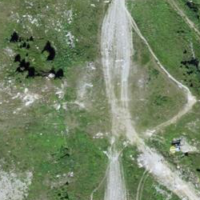
EUNIS habitat code: 26
Species observed at this site:
Alnus alnobetula
Campanula thyrsoides